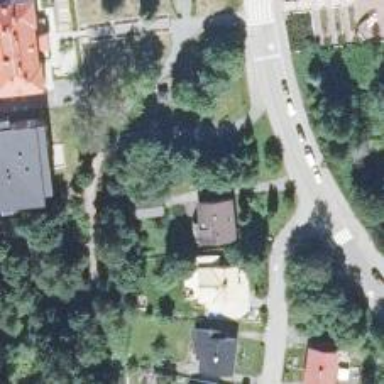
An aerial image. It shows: Driveway leading to service road.